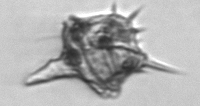
Label: Amylax